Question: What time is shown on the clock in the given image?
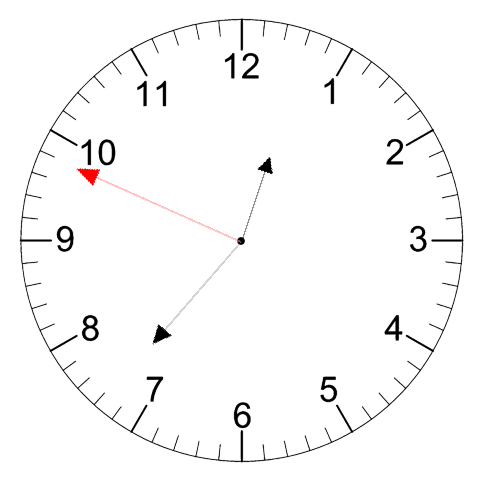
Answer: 12:36:49